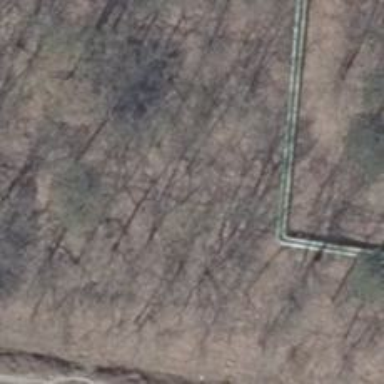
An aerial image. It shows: Firebreak created by man-made cutline.